Question: I'm learning Python by trying to build a simple plotting application and would like to have two windows in my main screen. I'm using the QSplitter module but am having no luck so far. I'd like the left portion to be used for inputting information via 'lineEdit()' (for now) and the right to show the plot. So far I have
'''
import sys
from PyQt5 import QtCore, QtGui, QtWidgets
from PyQt5.QtCore import Qt
from PyQt5.QtWidgets import QApplication, QWidget, QFrame,QHBoxLayout,QSplitter
from PyQt5.QtWidgets import QMenu, QMenuBar, QLineEdit
class Window(QtWidgets.QMainWindow):
# Main window
def __init__(self, parent=None):
super().__init__(parent)
self.setWindowIcon(QtGui.QIcon("honeywellIcon.png"))
self.setWindowTitle("Materials Database")
self.showMaximized()
self._createMenuBar()
# Splitting the main window
hbox = QHBoxLayout()
leftFrame = QFrame()
leftFrame.setFrameShape(QFrame.StyledPanel)
rightFrame = QFrame()
rightFrame.setFrameShape(QFrame.StyledPanel)
mainSplitLeft = QSplitter(Qt.Horizontal)
lineEdit = QLineEdit()
mainSplitLeft.addWidget(leftFrame)
mainSplitLeft.addWidget(lineEdit)
mainSplitLeft.setSizes([200,500])
mainSplitRight = QSplitter()
mainSplitRight.addWidget(mainSplitLeft)
mainSplitRight.addWidget(rightFrame)
hbox.addWidget(mainSplitRight)
self.setLayout(hbox)
self.show()
# Menu bars on main window
def _createMenuBar(self):
menuBar = self.menuBar()
# Creating 'File' menu option and adding to menuBar
fileMenu = QMenu("&File", self)
menuBar.addMenu(fileMenu)
# Creating 'Options' menu option and adding to menuBar
optionsMenu = menuBar.addMenu("&Options")
menuBar.addMenu(optionsMenu)
# Creating 'View' menu option and adding to menuBar
viewMenu = menuBar.addMenu("&View")
menuBar.addMenu(viewMenu)
# Creating 'Create' menu option and adding to menuBar
createMenu = menuBar.addMenu("&Create")
menuBar.addMenu(createMenu)
# Creating 'Help' menu option and adding to menuBar
helpMenu = menuBar.addMenu("&Help")
menuBar.addMenu(helpMenu)
if __name__ == "__main__":
app = QApplication(sys.argv)
win = Window()
win.show()
sys.exit(app.exec_())
'''
This outputs a window with the menu bars but not the split like I had hoped:

How can I achieve a split window?
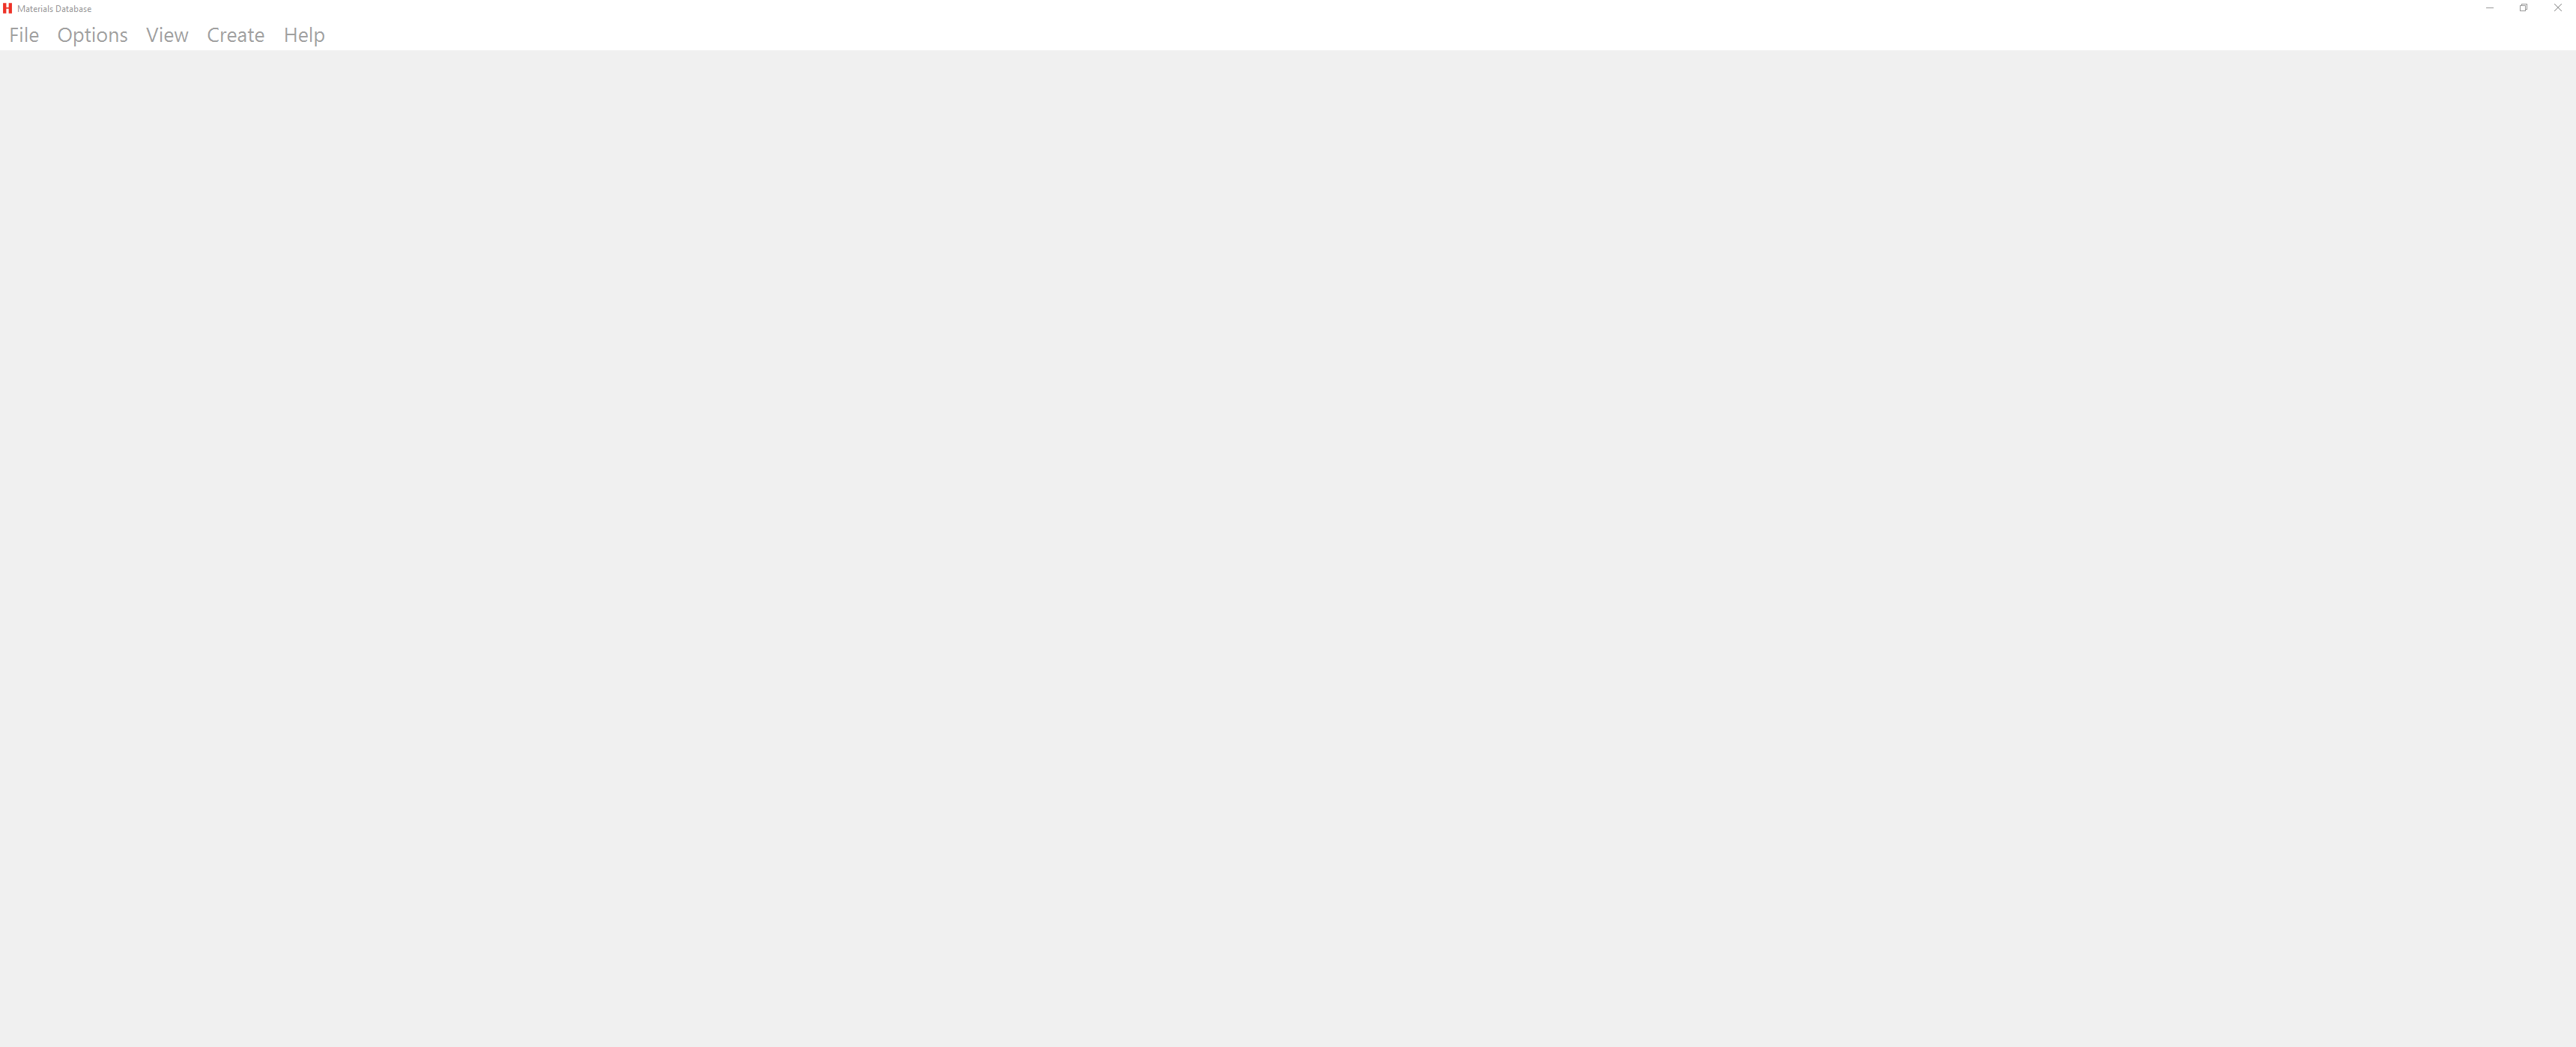
Answer: My understanding is that a QMainWindow needs to have a centralWidget and you set the layout on the centralWidget. Your QMainWindow should only have one splitter.
Try this:
'''
import sys
from PyQt5 import QtCore, QtGui, QtWidgets
from PyQt5.QtCore import Qt
from PyQt5.QtWidgets import QApplication, QWidget, QFrame,QHBoxLayout,QSplitter
from PyQt5.QtWidgets import QMenu, QMenuBar, QLineEdit
class Window(QtWidgets.QMainWindow):
# Main window
def __init__(self, parent=None):
super().__init__(parent)
# self.setWindowIcon(QtGui.QIcon("honeywellIcon.png"))
self.setWindowTitle("Materials Database")
# self.showMaximized()
self._createMenuBar()
self.setCentralWidget(QWidget())
hbox = QHBoxLayout()
rightFrame = QFrame()
rightFrame.setFrameShape(QFrame.StyledPanel)
mainSplit = QSplitter(Qt.Horizontal)
lineEdit = QLineEdit()
mainSplit.addWidget(lineEdit)
#mainSplitLeft.setSizes([200,500])
mainSplit.addWidget(rightFrame)
hbox.addWidget(mainSplit)
self.centralWidget().setLayout(hbox)
self.show()
# Menu bars on main window
def _createMenuBar(self):
menuBar = self.menuBar()
# Creating 'File' menu option and adding to menuBar
fileMenu = QMenu("&File", self)
menuBar.addMenu(fileMenu)
# Creating 'Options' menu option and adding to menuBar
optionsMenu = menuBar.addMenu("&Options")
menuBar.addMenu(optionsMenu)
# Creating 'View' menu option and adding to menuBar
viewMenu = menuBar.addMenu("&View")
menuBar.addMenu(viewMenu)
# Creating 'Create' menu option and adding to menuBar
createMenu = menuBar.addMenu("&Create")
menuBar.addMenu(createMenu)
# Creating 'Help' menu option and adding to menuBar
helpMenu = menuBar.addMenu("&Help")
menuBar.addMenu(helpMenu)
if __name__ == "__main__":
app = QApplication(sys.argv)
win = Window()
win.show()
sys.exit(app.exec_())
'''
If your window layout gets more complicated than this, you might consider doing the layout in Qt Designer.